Aerial crown-view tile of a tropical tree (Barro Colorado Island, Panama), acquired 20241112:
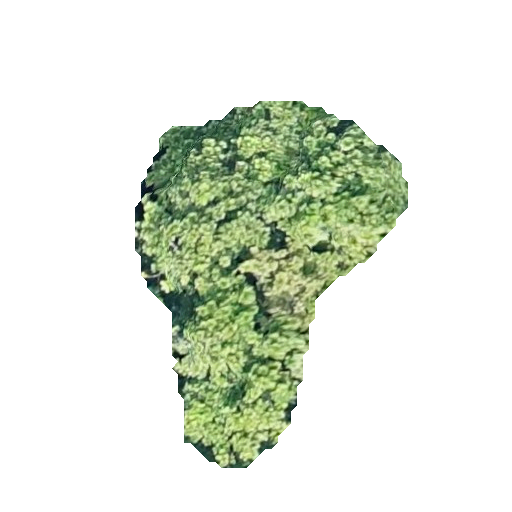
Species: Anacardium excelsum
GBIF accepted scientific name: Anacardium excelsum
Crown area: 95.206 m²